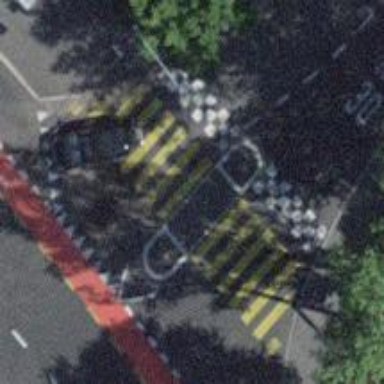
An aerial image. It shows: Kerb barrier.